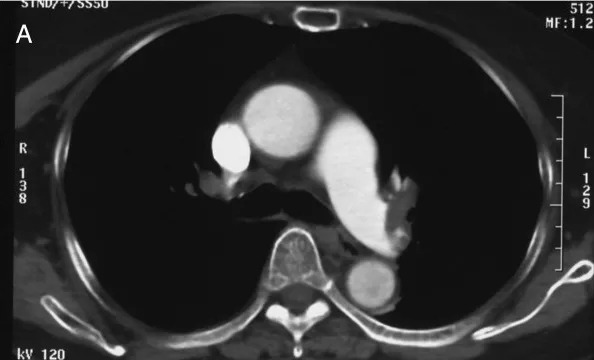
Pulmonary thromboembolism on computed tomography (CT) scan. A: CT scan showed thrombosis in the bilateral main pulmonary arteries.
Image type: radiology (ct)